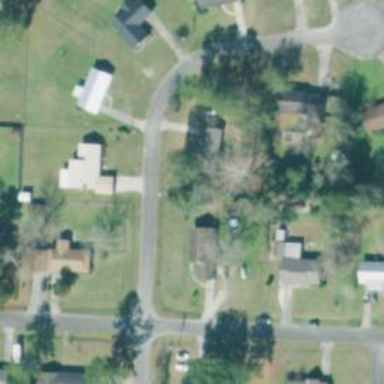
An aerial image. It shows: Neighborhood.